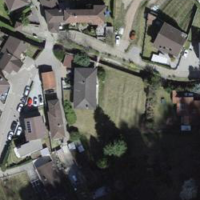
EUNIS habitat code: 54
Species observed at this site:
Jasminum nudiflorum